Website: home-depot
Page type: customer-info-address
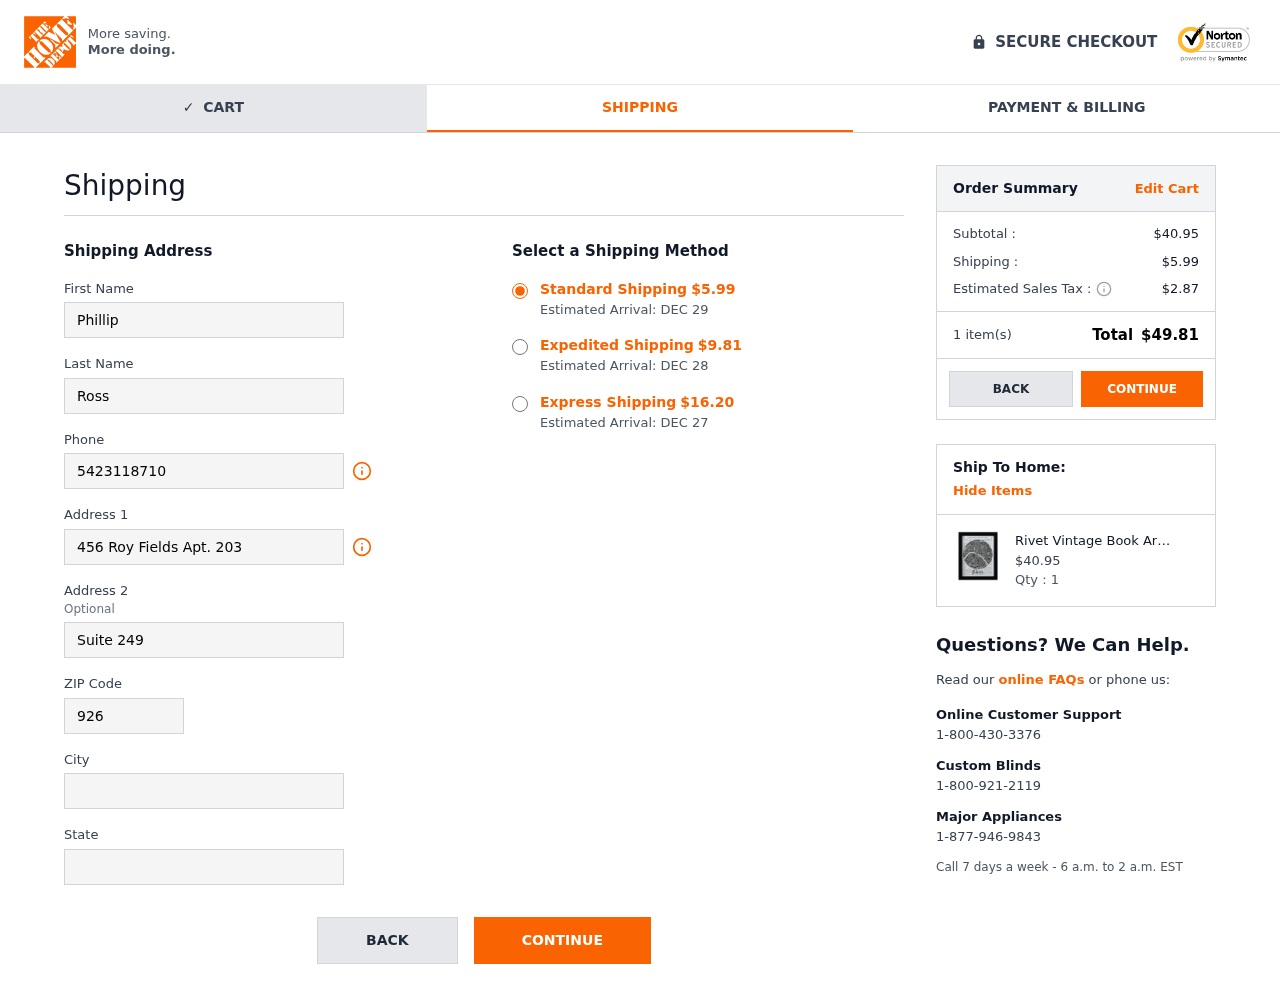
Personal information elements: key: PII_CITY
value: South Gabrielle
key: PII_FIRSTNAME
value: Phillip
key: PII_LASTNAME
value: Ross
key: PII_PHONE
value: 5423118710
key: PII_POSTCODE
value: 92674
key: PII_STATE
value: Rhode Island
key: PII_STREET
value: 456 Roy Fields Apt. 203
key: PII_STREET2
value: Suite 249
Product elements: key: PRODUCT1_NAME
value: Rivet Vintage Book Art Paris 11 x 14, Black Frame-P
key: PRODUCT1_PRICE
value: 40.95
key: PRODUCT1_QUANTITY
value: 1
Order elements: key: ORDER_SHIPPING_COST
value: $5.99
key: ORDER_DELIVERY_DATE
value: Estimated Arrival: DEC 29
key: ORDER_SHIPPING_COST_EXPEDITED
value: $9.81
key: ORDER_DELIVERY_DATE_EXPEDITED
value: Estimated Arrival: DEC 28
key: ORDER_SHIPPING_COST_EXPRESS
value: $16.20
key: ORDER_DELIVERY_DATE_EXPRESS
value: Estimated Arrival: DEC 27
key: ORDER_SUBTOTAL
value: $40.95
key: ORDER_TAX
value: $2.87
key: ORDER_NUM_ITEMS
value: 1 item(s)
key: ORDER_TOTAL
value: $49.81